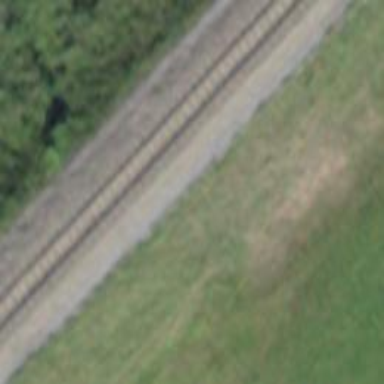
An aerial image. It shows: Narrow-gauge railway with electrified contact line.